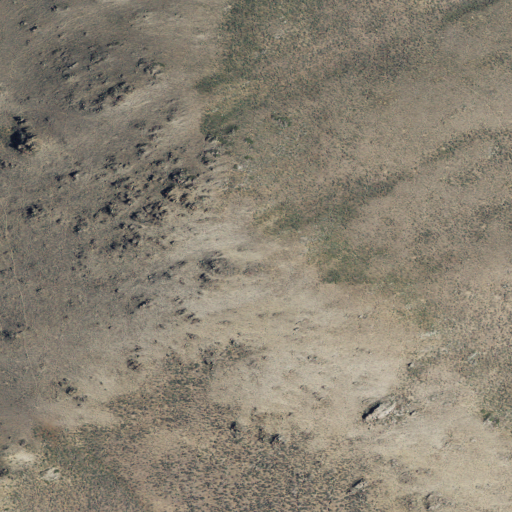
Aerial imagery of mountain in Idaho named Doyle Mountain containing only shrub